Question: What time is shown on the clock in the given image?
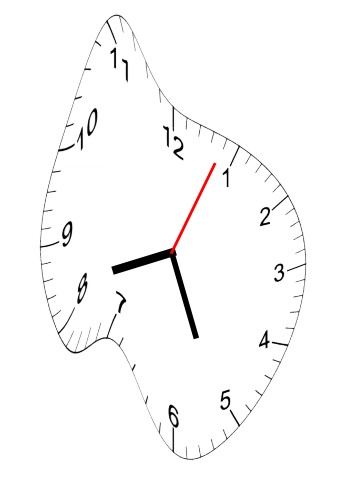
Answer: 08:26:04